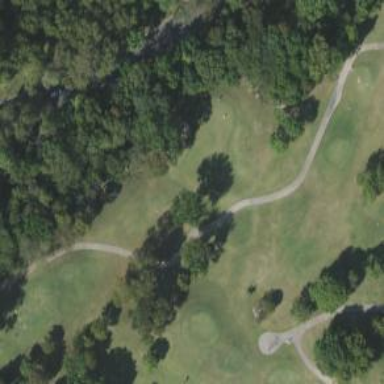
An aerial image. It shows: Golf hole.